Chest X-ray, PA view. Patient: 62 years old, sex M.
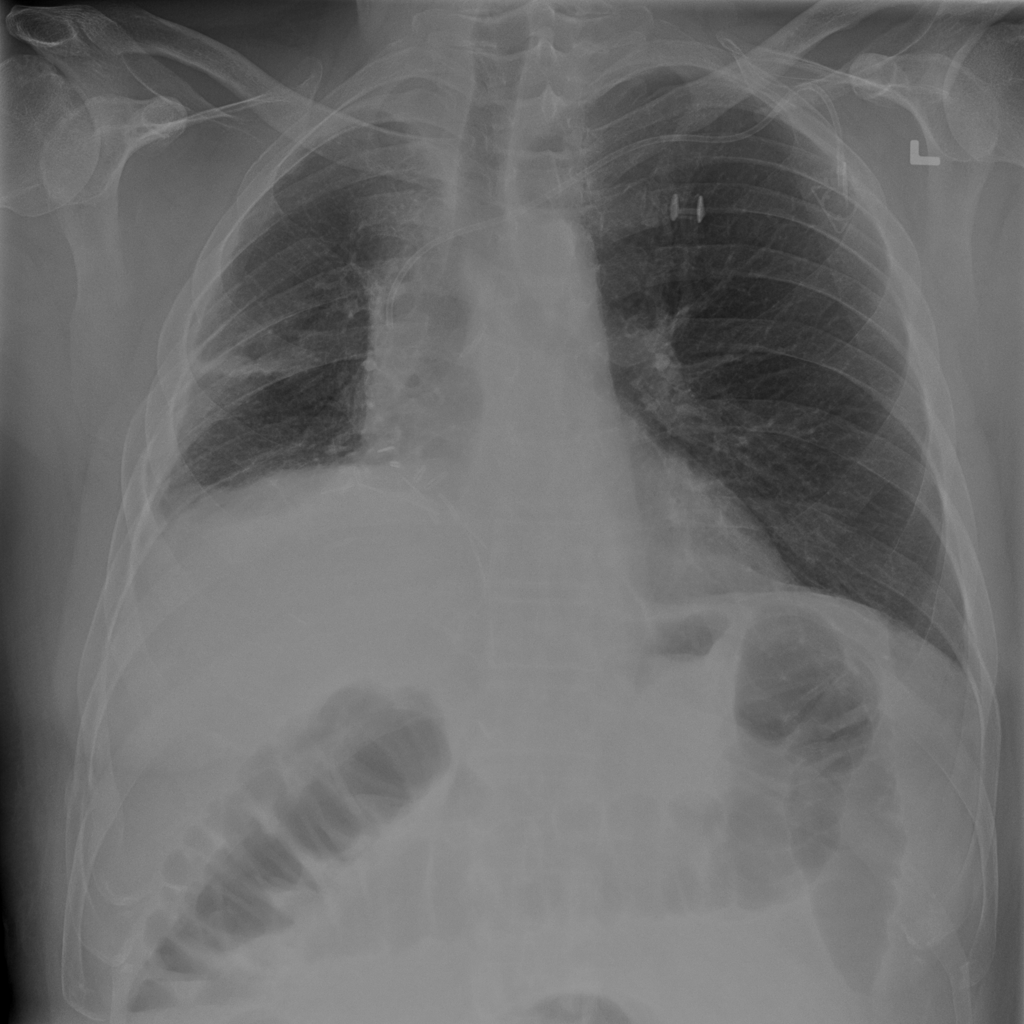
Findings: No Finding